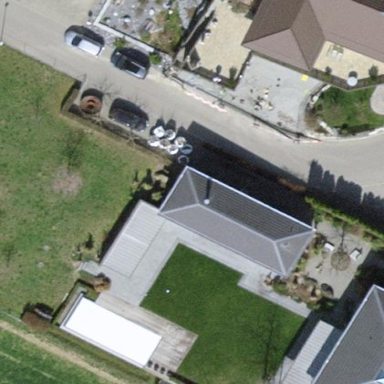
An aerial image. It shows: Detached building with hipped roof shape.